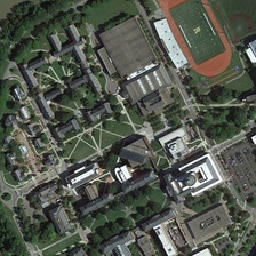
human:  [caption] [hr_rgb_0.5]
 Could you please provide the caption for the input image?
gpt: There's a red tire track in the playground.

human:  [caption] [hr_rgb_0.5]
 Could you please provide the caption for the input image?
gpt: There is a red one-way street on the playground.

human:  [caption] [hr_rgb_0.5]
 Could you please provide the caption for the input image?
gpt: There is a red rubber track on the playground.

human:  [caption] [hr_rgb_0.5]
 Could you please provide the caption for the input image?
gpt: There is a red rubber runway in the playground.

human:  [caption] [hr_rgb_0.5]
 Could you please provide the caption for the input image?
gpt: There's a red BORRACHA trace on the playground.